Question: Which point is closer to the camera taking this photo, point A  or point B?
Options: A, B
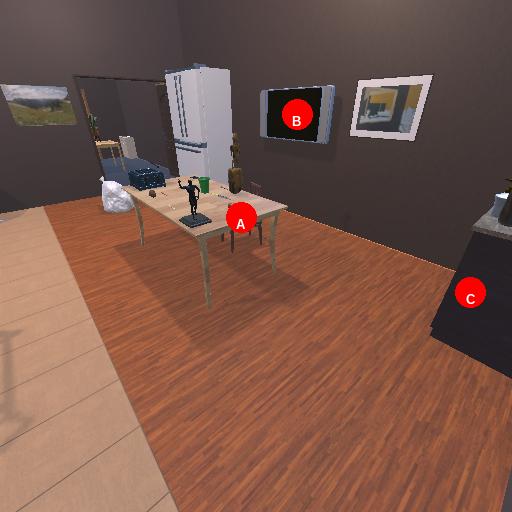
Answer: A